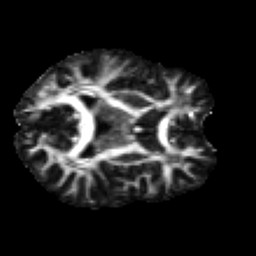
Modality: FA
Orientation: axial
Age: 22
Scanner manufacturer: siemens
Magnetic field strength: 3 T
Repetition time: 2.2 s
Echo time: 0.084 s